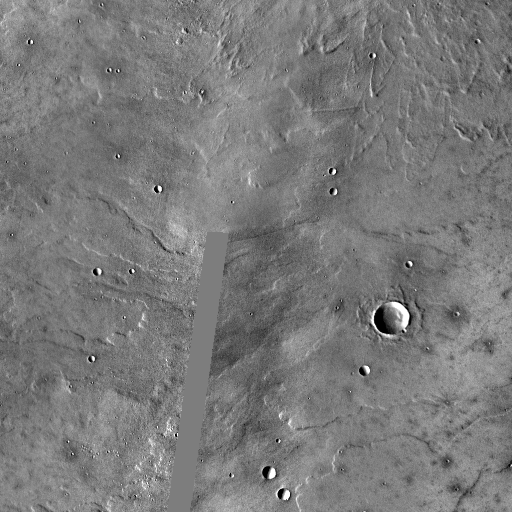
Crater classes present: Background, Other, Layered